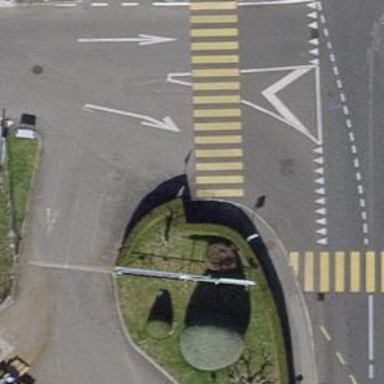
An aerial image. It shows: Uncontrolled crossing on the road.